Question: I downloaded subsonic 3.0.0.4 and i am trying now to configure it to work with mysql and Visual studio 2010.
My project is .net 3.5 and i am creating a data access layer class library to use later in a website.
I can't figure which files i should add to my project and where to edit.
Last step i reached is in this screen shot:

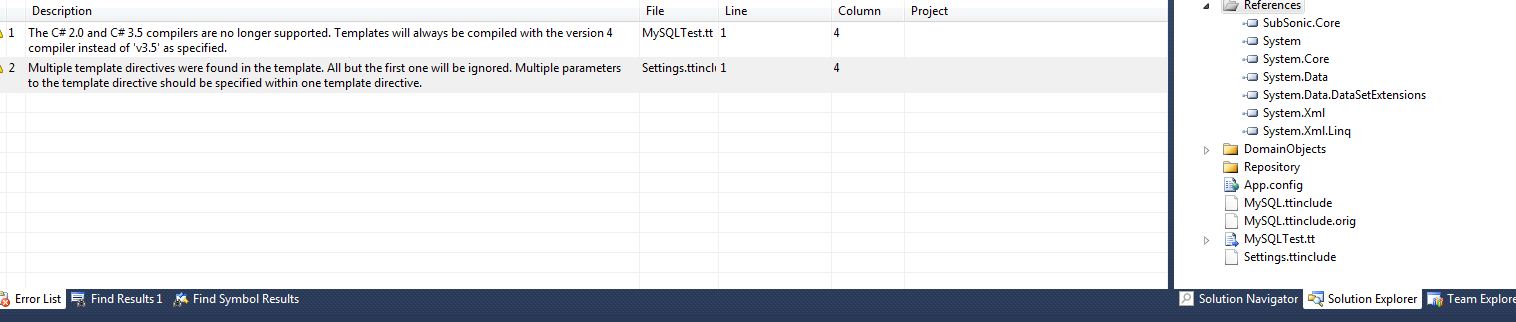
Answer: I cannot see your screenshot as it's blocked here however it sounds like you might need to include the MySQL specific TT templates. Have you configured the other TT templates to use
<#@ include file="MySQL.ttinclude" #>
Instead of
<#@ include file="SQLServer.ttinclude" #>
You can download the MySQL templates from:
<URL>